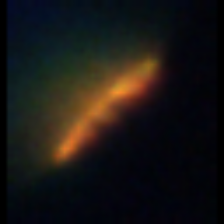
Taxon: Pennate
Group: Diatoms